Question: In my C# (webform), i have implemented a sql query.
The UPC field (varchar type) only contains numbers.
My textboxUPC.Text is passed into this UPC field in SQL of my SELECT query.
i.e.
'''
SELECT UPC
WHERE (convert(bigint, UPC) BETWEEN '<PHONE>' AND '<PHONE>')
'''
If letters are inputted in the textboxUPC instead of numbers, then this error will occur:

Can I just use some if statement maybe in JavaScript that says
IF textboxUPC.Text is not number,
Then a popup message alerts the user have to enter only numbers?
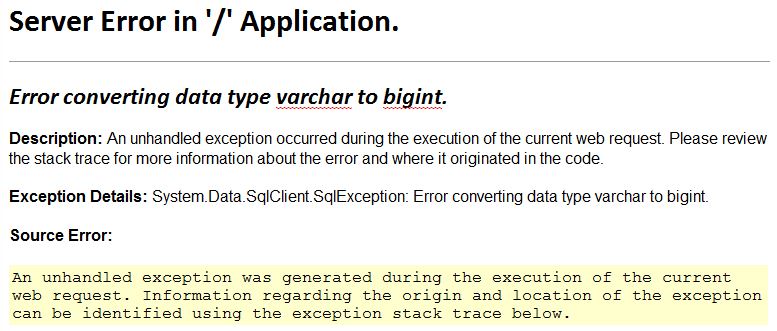
Answer: '''
<input type="text" ID="upc" value=" " />
'''
'''
function func() {
var upc = document.getElementById('upc').value;
if (isNaN(upc)) {
alert("Invalid");
return false;
}
else{
return true;
}
}
'''
If you want to check it in code behind C# use 'Try Parse':
'''
string Str = textBoxUPC.Text;
long Num;
bool isNum = long.TryParse(Str, out Num);
if (isNum)
{
//your code here...
}
else
{
//display error here...
}
'''